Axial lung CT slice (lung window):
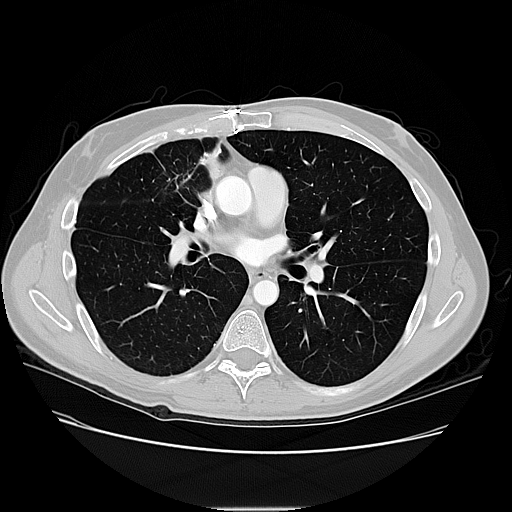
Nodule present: no